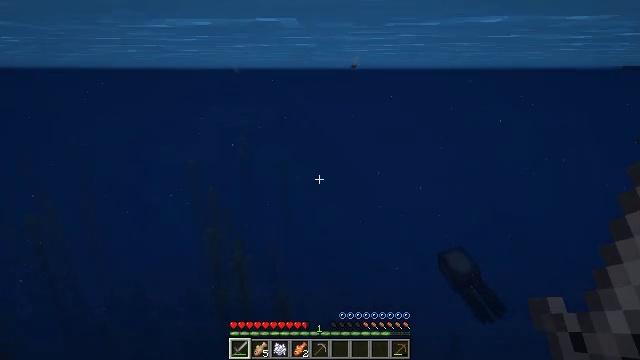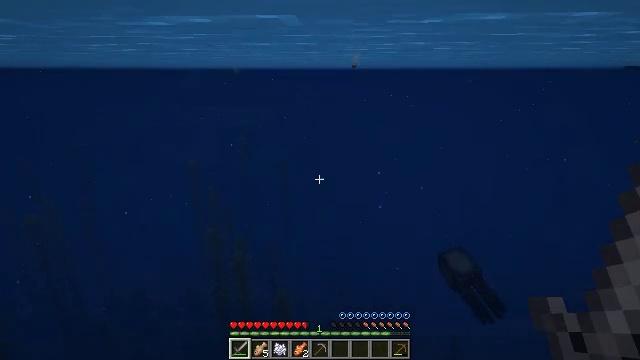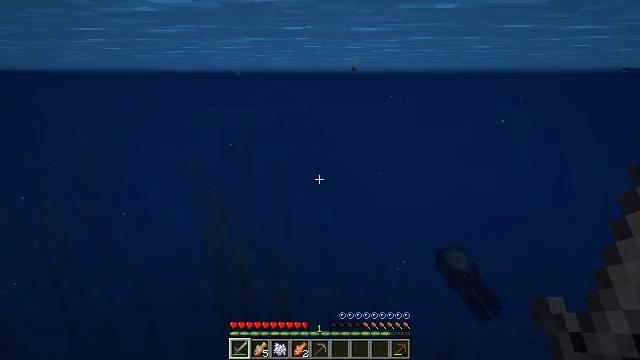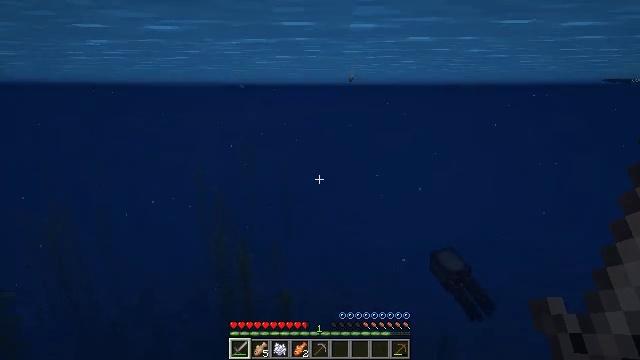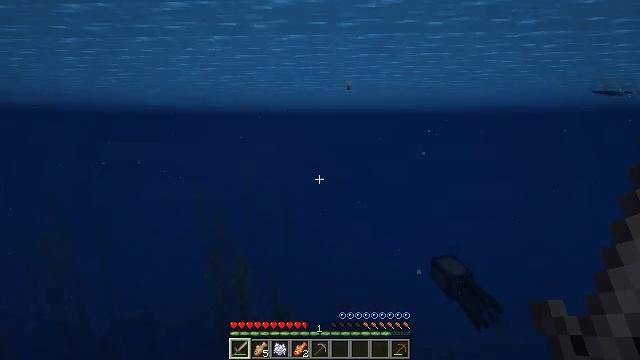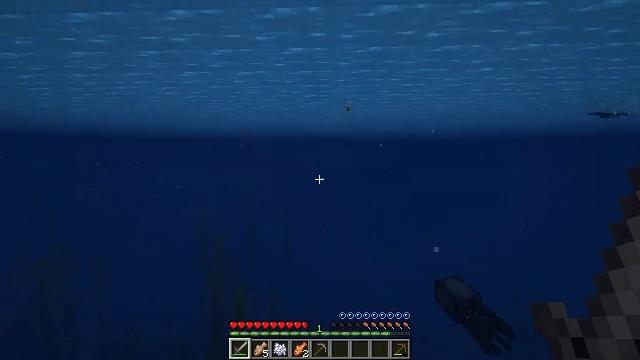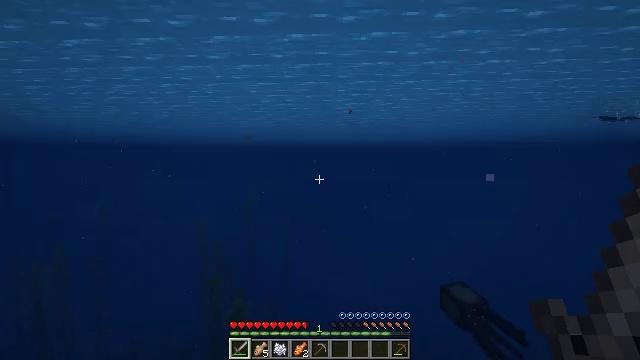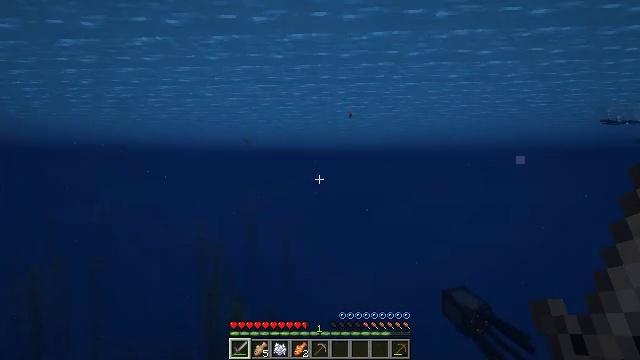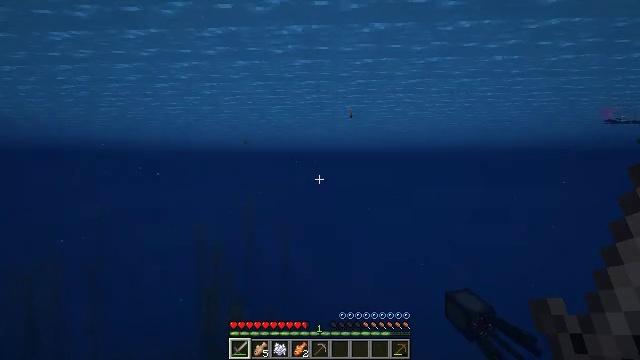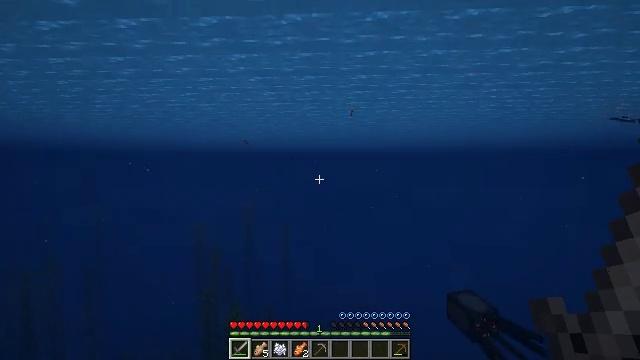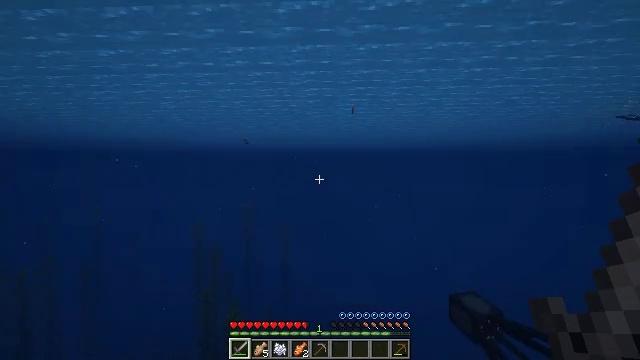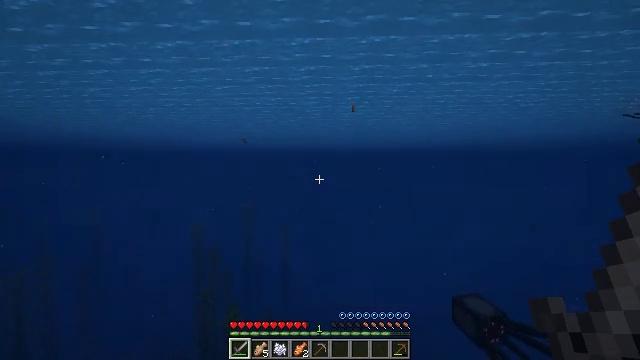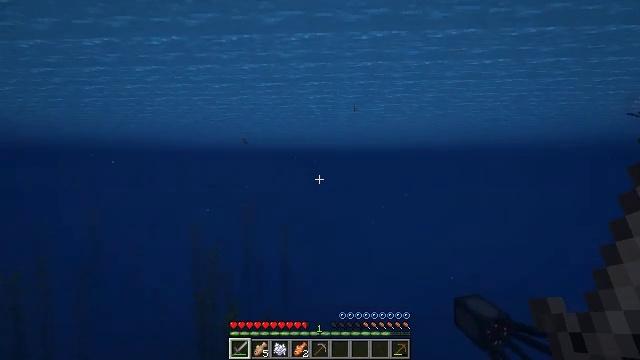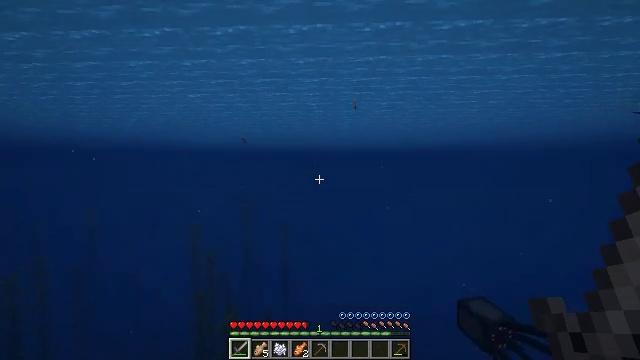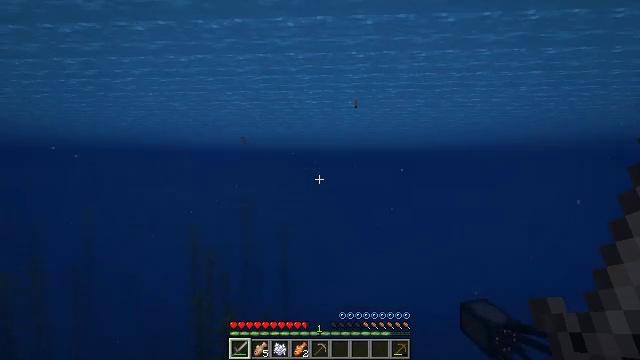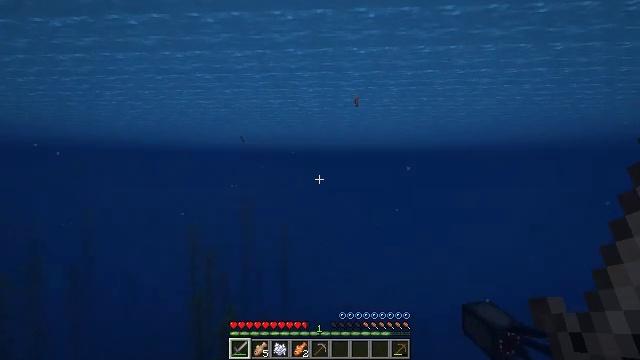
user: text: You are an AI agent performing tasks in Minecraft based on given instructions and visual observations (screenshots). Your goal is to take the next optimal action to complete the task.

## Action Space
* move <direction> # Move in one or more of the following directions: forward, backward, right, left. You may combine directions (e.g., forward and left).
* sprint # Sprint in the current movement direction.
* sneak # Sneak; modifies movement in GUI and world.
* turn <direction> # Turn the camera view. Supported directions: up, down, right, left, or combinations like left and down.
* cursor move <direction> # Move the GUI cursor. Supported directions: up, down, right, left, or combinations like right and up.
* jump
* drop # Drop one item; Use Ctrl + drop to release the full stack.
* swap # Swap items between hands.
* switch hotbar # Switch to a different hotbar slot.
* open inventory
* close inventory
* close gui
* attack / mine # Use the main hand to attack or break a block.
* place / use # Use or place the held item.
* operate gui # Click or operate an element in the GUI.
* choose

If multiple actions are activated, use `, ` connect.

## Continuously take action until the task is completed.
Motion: motion action
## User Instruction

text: Hunt a tropical fish.
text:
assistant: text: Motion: move forward, sprint
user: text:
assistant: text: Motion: move forward, sprint
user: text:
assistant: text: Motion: move forward, sprint, turn up
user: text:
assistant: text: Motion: move forward, sprint, turn up
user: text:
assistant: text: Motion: move forward, sprint, turn up
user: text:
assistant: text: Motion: move forward, sprint, turn up
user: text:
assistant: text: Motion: move forward, turn up
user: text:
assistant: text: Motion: move forward
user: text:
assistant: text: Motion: move forward
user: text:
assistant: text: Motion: move forward
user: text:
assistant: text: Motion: move forward
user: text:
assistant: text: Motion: move forward
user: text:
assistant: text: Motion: move forward
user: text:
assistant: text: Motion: move forward
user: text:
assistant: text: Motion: move forward
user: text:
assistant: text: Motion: move forward
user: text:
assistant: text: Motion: move forward
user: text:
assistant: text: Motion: move forward
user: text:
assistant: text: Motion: move forward
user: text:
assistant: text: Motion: move forward
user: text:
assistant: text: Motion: move forward
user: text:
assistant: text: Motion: move forward
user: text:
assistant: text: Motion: move forward
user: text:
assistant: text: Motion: move forward, turn up
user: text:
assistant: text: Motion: move forward
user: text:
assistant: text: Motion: move forward
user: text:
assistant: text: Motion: move forward, turn right
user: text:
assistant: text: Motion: move forward, turn right
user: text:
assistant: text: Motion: move forward, turn right
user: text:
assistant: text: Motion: move forward